Question: Can heap memory increase beyond the cap of -Xmx memory? I have -Xmx set to 1G. The profiling screenshot captured from JProfile shows the heap growing beyond 1G and sometime doubling to 2G. What then is the meaning of -Xmx ?

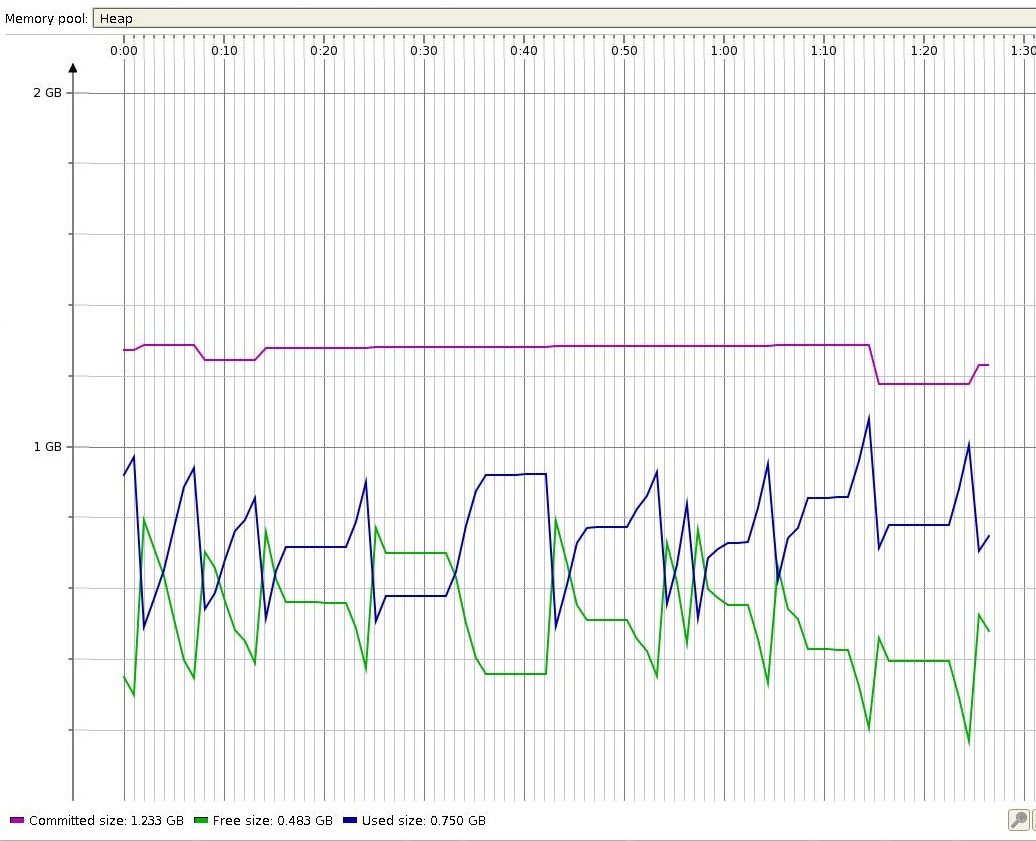
Answer: The script that started Glassfish overrode the -Xmx parameter.The -Xmx parameter was set to 2G which explains the graph.